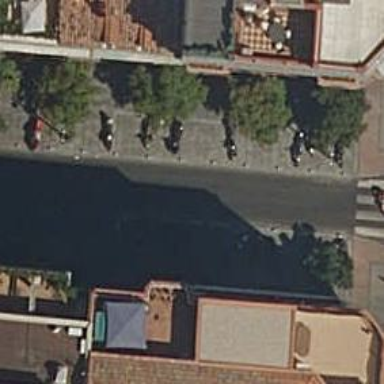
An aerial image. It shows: Motorcycle parking area.